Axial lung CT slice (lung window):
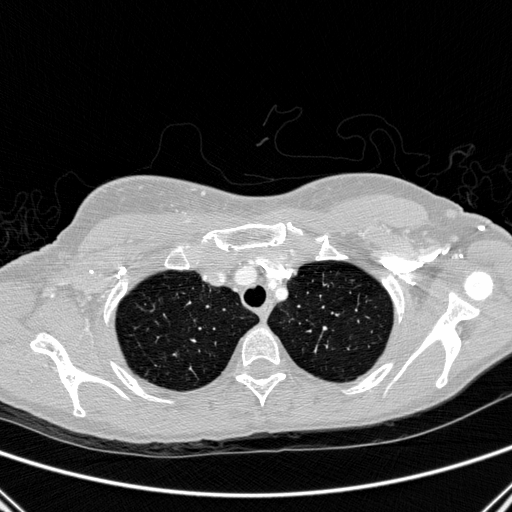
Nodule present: no